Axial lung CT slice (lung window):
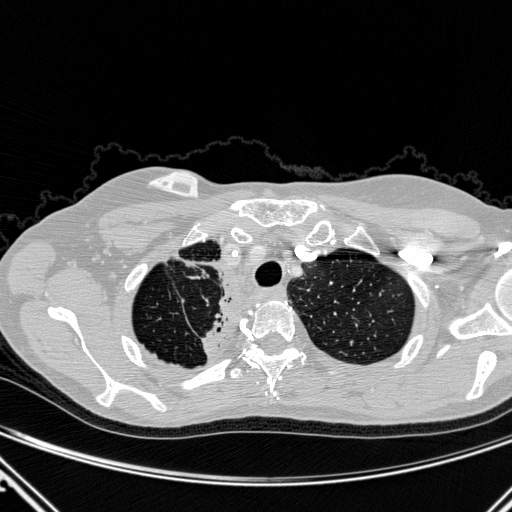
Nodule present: no